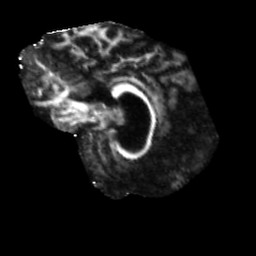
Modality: FA
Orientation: sagittal
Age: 71
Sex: male
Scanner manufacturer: siemens
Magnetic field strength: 3 T
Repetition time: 5.47 s
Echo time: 0.0854 s